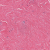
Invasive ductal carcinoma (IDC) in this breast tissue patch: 0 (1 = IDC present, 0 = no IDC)